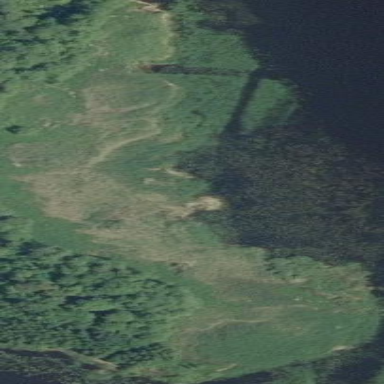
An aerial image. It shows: Reedbed in wetland area.